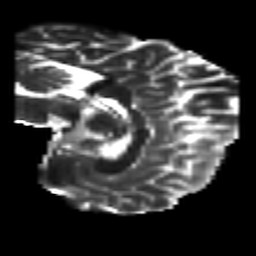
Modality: T2w
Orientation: sagittal
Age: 31
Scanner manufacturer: philips
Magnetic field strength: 3 T
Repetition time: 7.766 s
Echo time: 0.1224 s